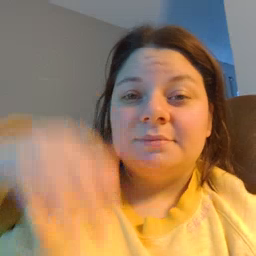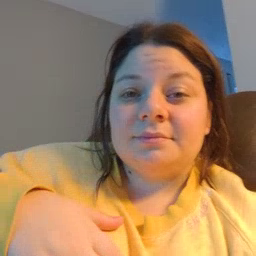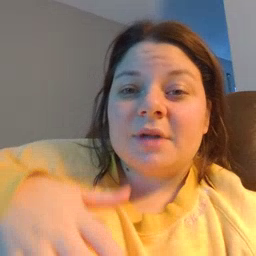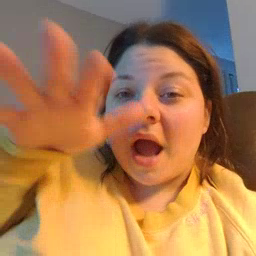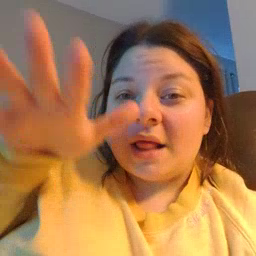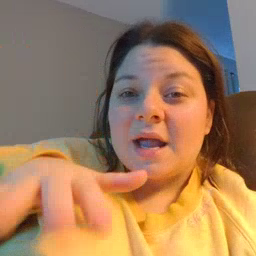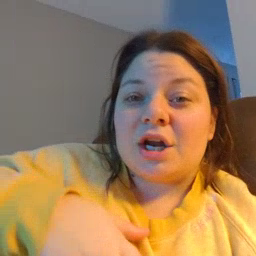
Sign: alligator